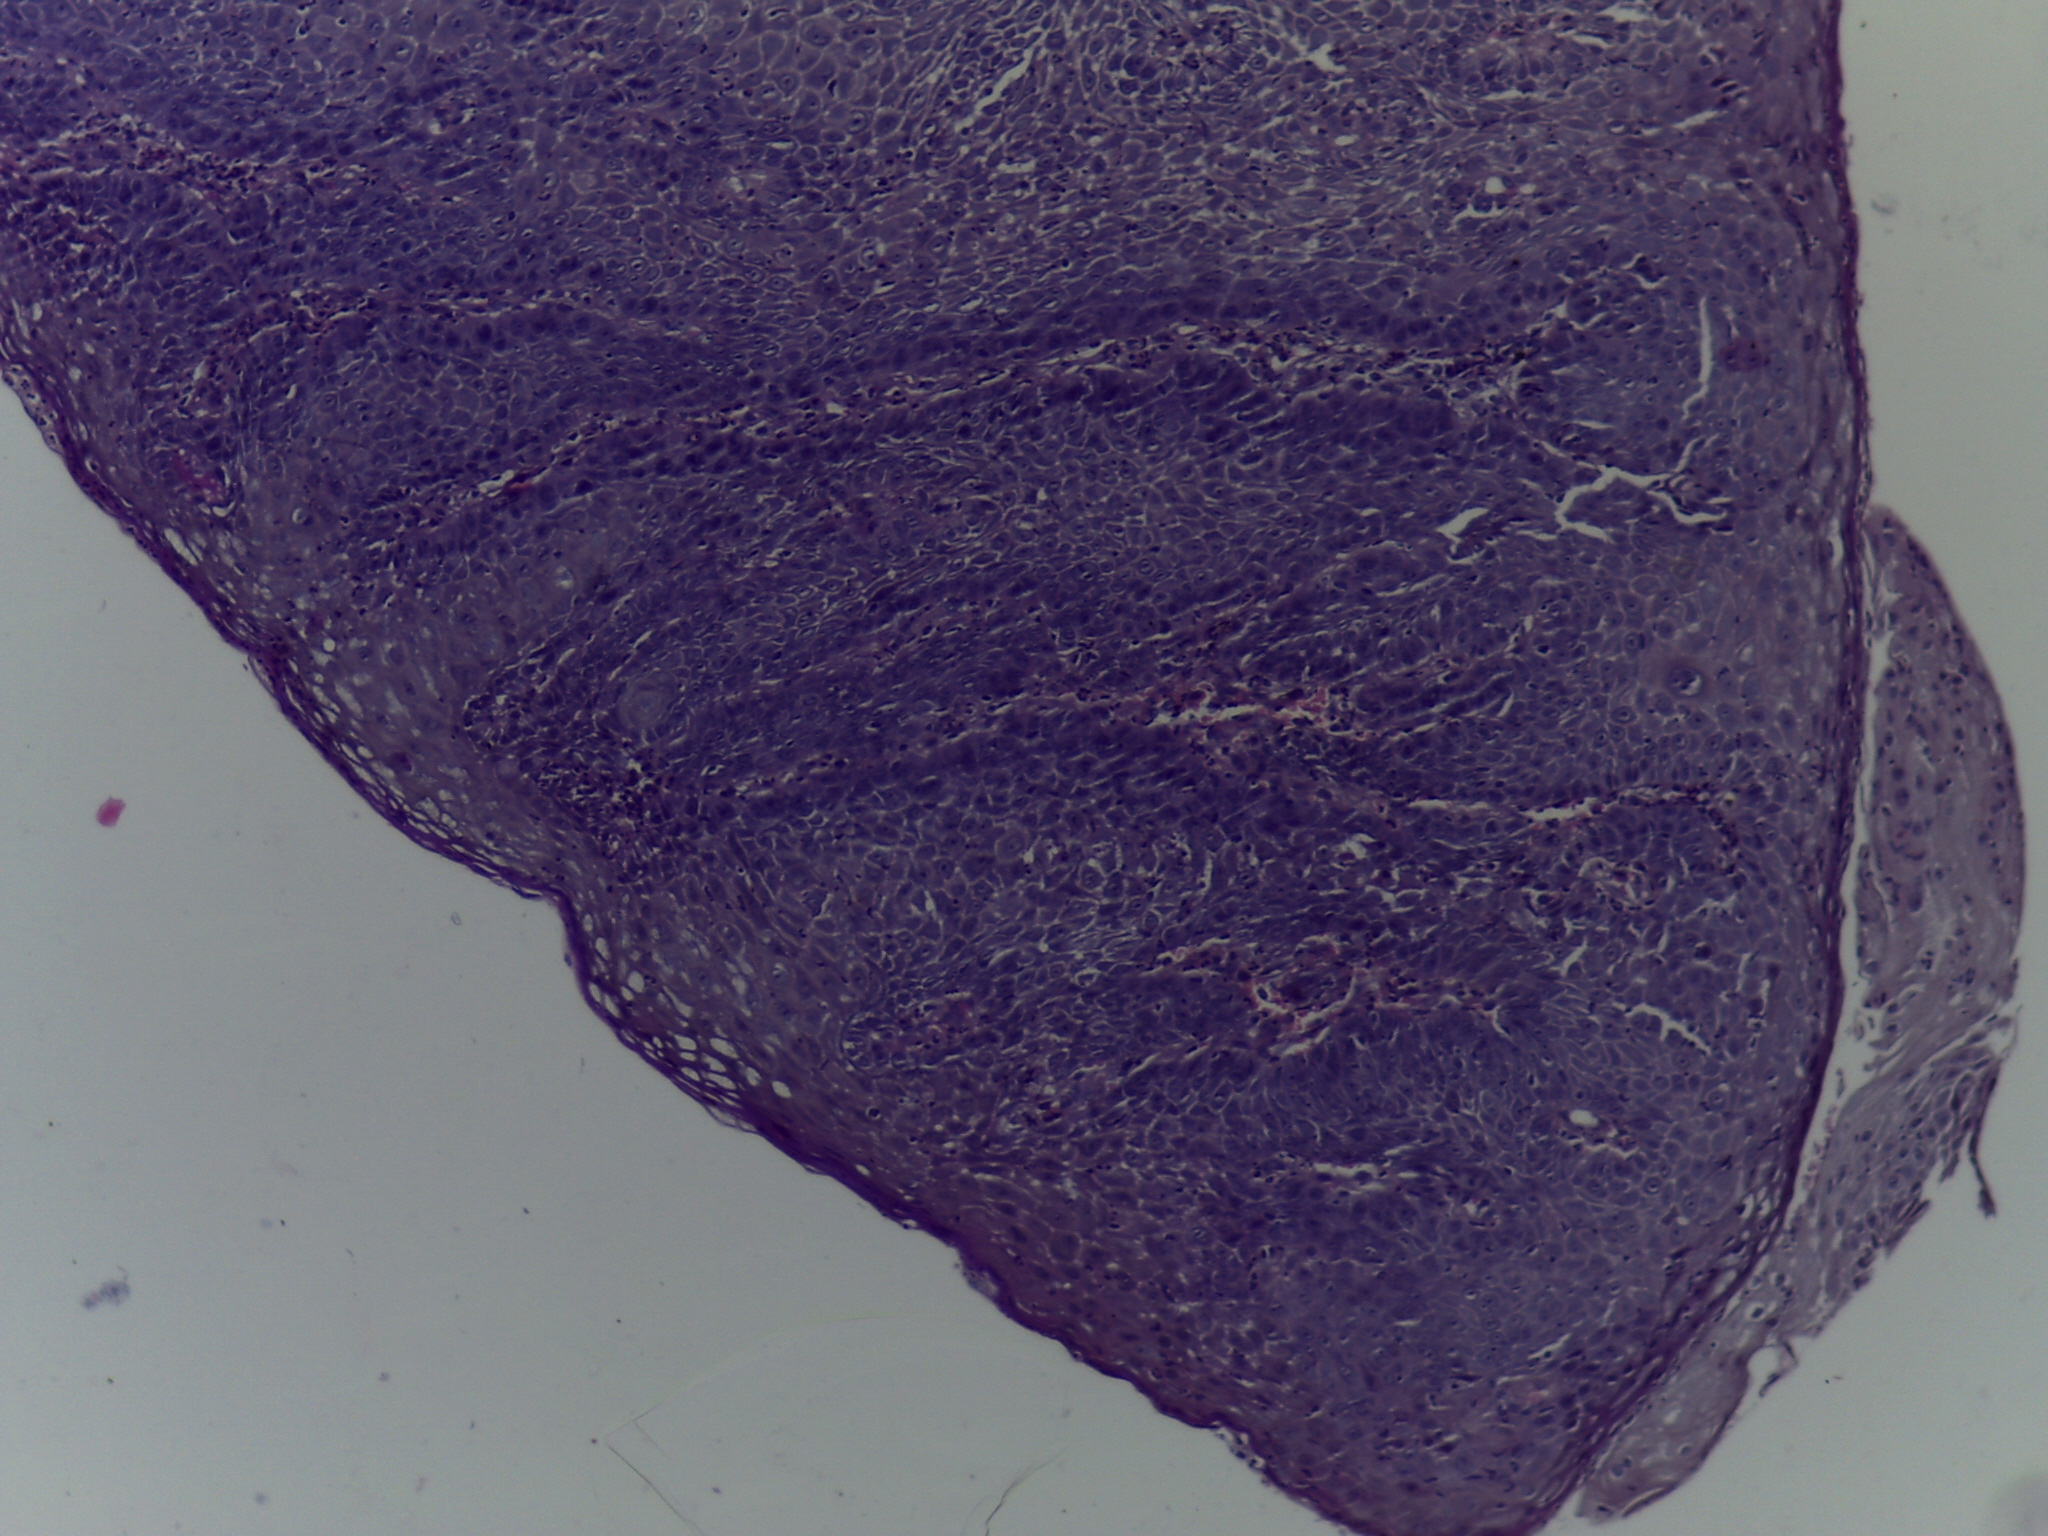
Diagnosis: OSCC